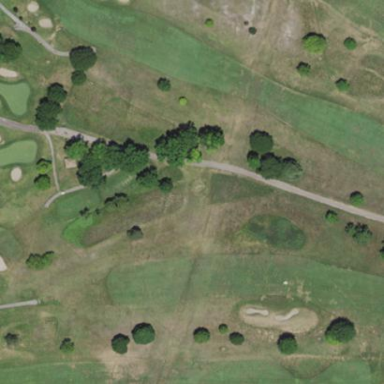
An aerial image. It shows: Grassy area designated as golf fairway.